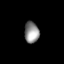
Tissue: lung
Cell type: Endothelial cells
Senescence score: 0.601
Nuclear area (px): 301
Mean DAPI intensity: 143.492